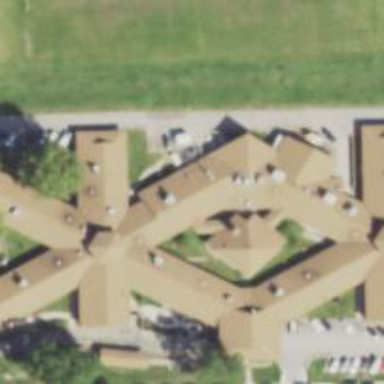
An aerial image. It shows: Nursing home.